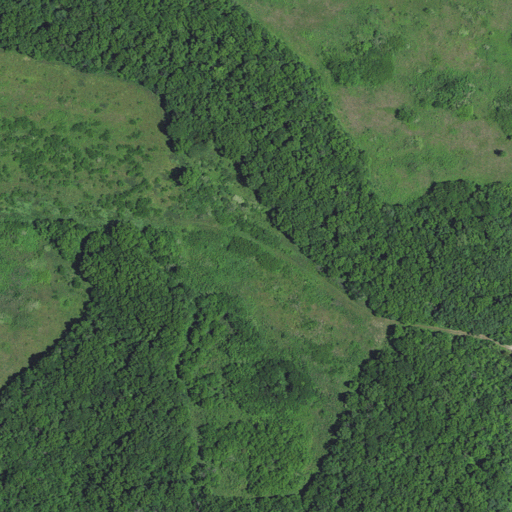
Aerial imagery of mountain in Missouri named Masters Hill containing deciduous forest and pasture